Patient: sex M, age 44
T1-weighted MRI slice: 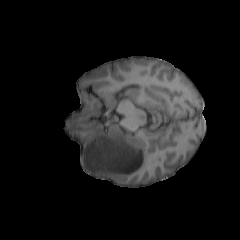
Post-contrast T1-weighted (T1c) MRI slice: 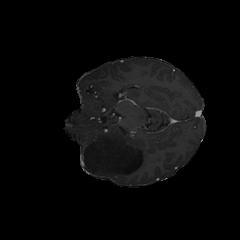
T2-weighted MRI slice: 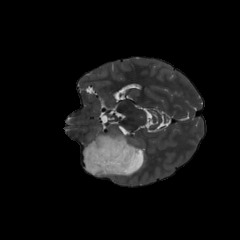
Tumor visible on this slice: yes
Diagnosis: Astrocytoma, IDH-mutant
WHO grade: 3